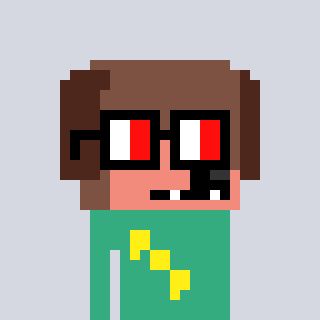
a pixel art character with square glasses with black frames and red eyes, a dog-shaped head and a teal-colored body on a cool background